Interaction volume radius: 10 \u00c5
Interaction volume height: 15 \u00c5
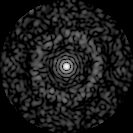
Disorder parameter: 0.8536